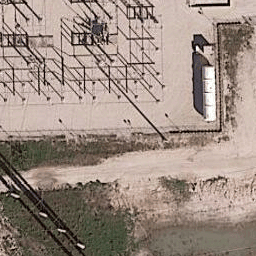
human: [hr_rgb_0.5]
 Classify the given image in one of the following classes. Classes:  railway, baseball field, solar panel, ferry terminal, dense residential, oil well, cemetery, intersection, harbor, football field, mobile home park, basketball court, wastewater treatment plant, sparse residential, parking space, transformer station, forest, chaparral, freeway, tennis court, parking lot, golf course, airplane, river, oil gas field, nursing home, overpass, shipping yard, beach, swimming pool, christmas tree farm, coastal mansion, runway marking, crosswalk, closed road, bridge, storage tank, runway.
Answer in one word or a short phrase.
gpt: transformer station